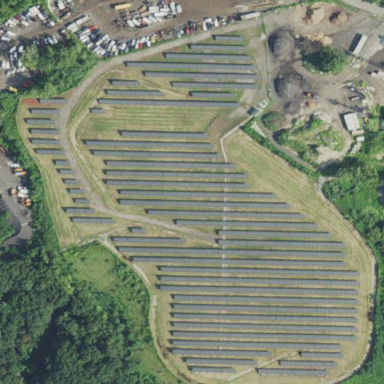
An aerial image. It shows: Solar power plant using photovoltaic technology.